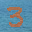
Label: 3